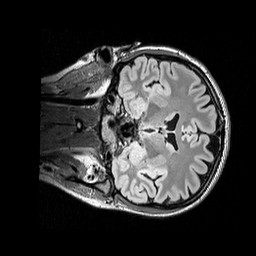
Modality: FLAIR
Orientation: coronal
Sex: female
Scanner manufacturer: siemens
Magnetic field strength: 3 T
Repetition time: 5 s
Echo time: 0.395 s